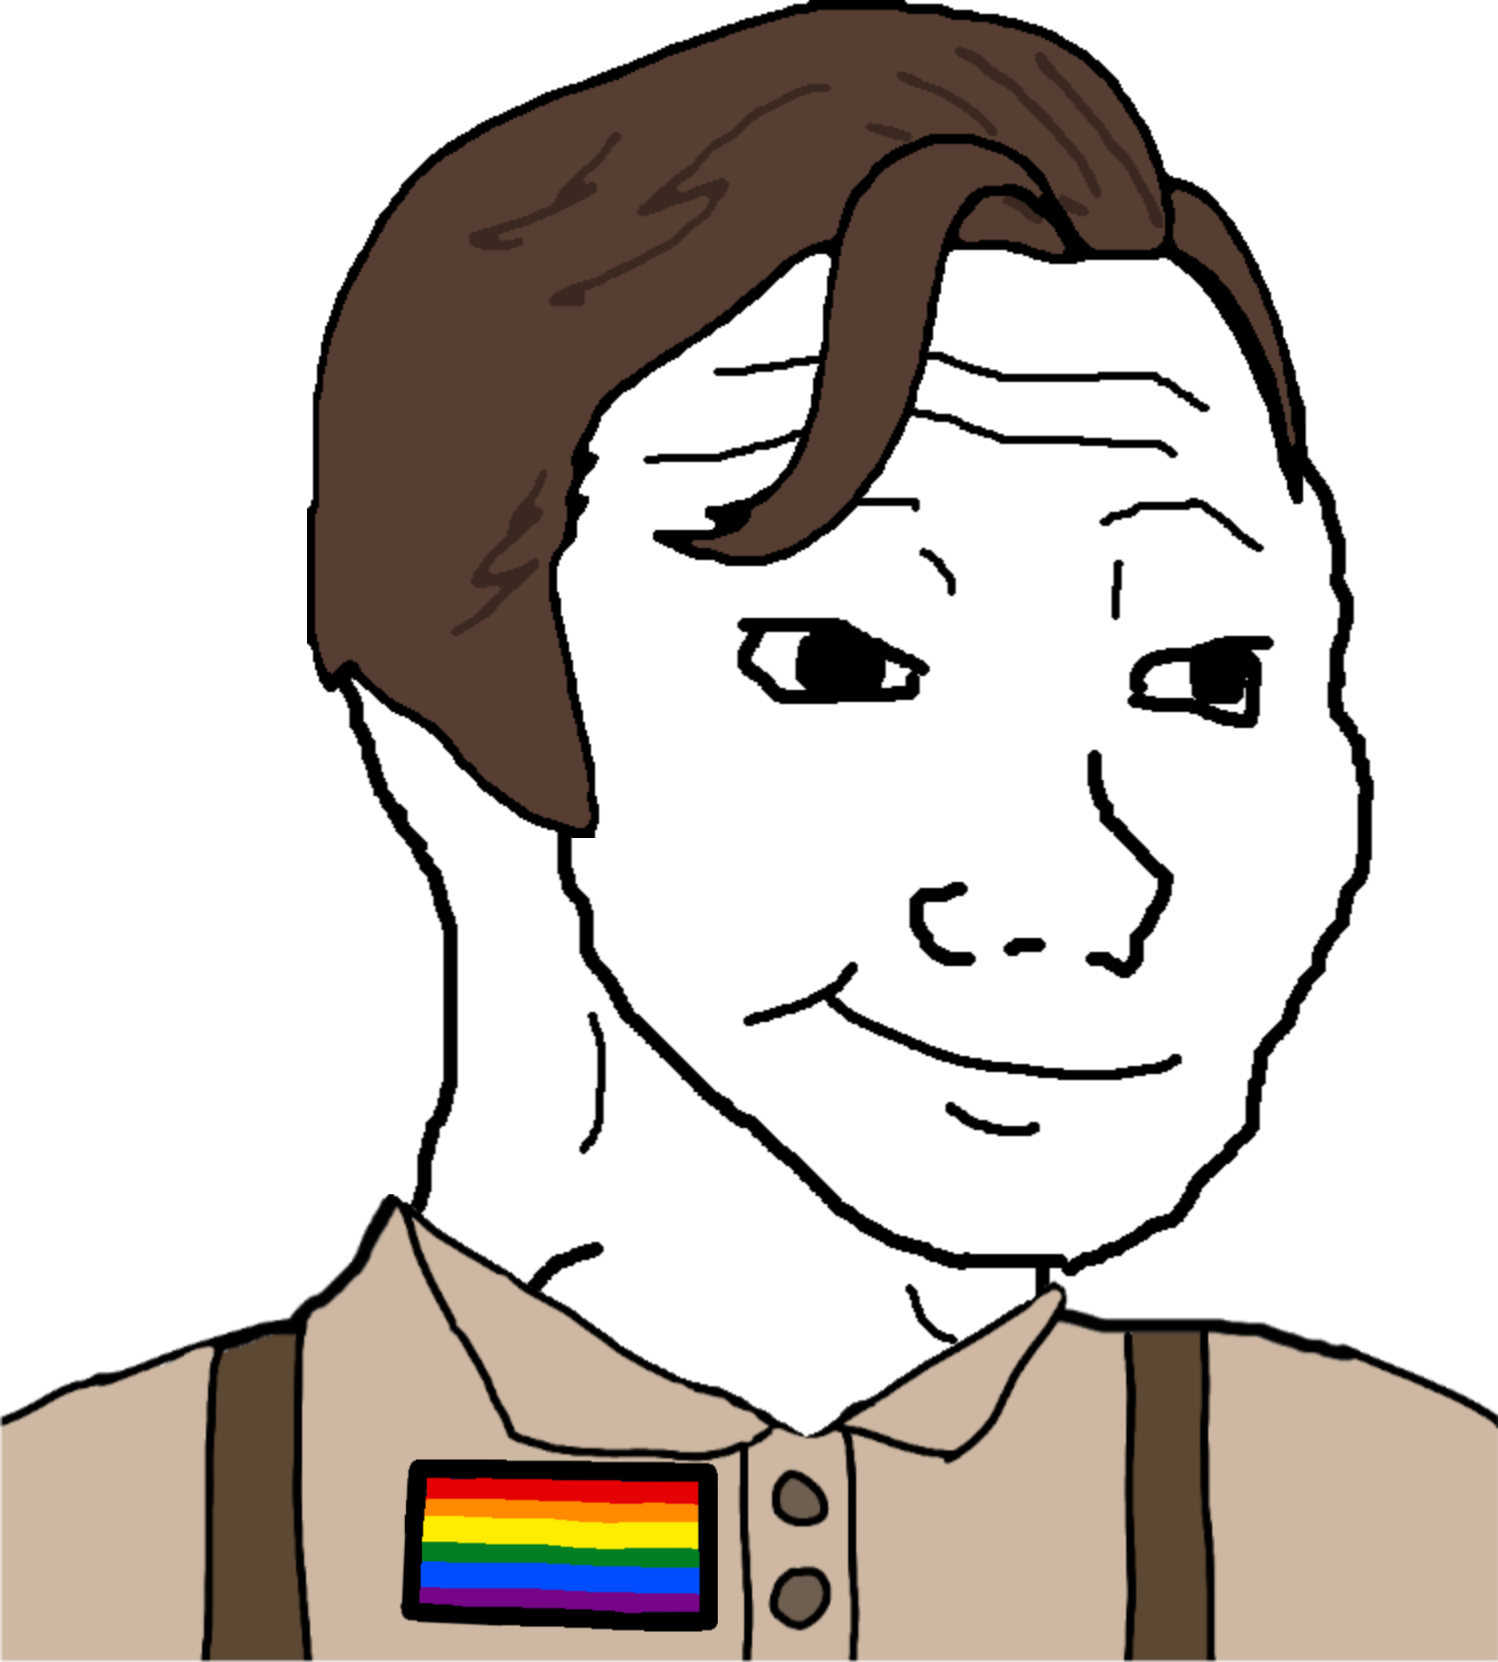
Label: 5_Bloomer